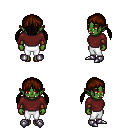
a pixel art fantasy rpg character, female body template, orc, green skin, maroon long-sleeve shirt, white pants, brown twin-tailed hairstyle, leather bracers, metal boots, four views (front, back, left, right), 2x2 character sprite sheet, small pixel art, hard edges, no anti-aliasing